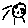
Label: moon